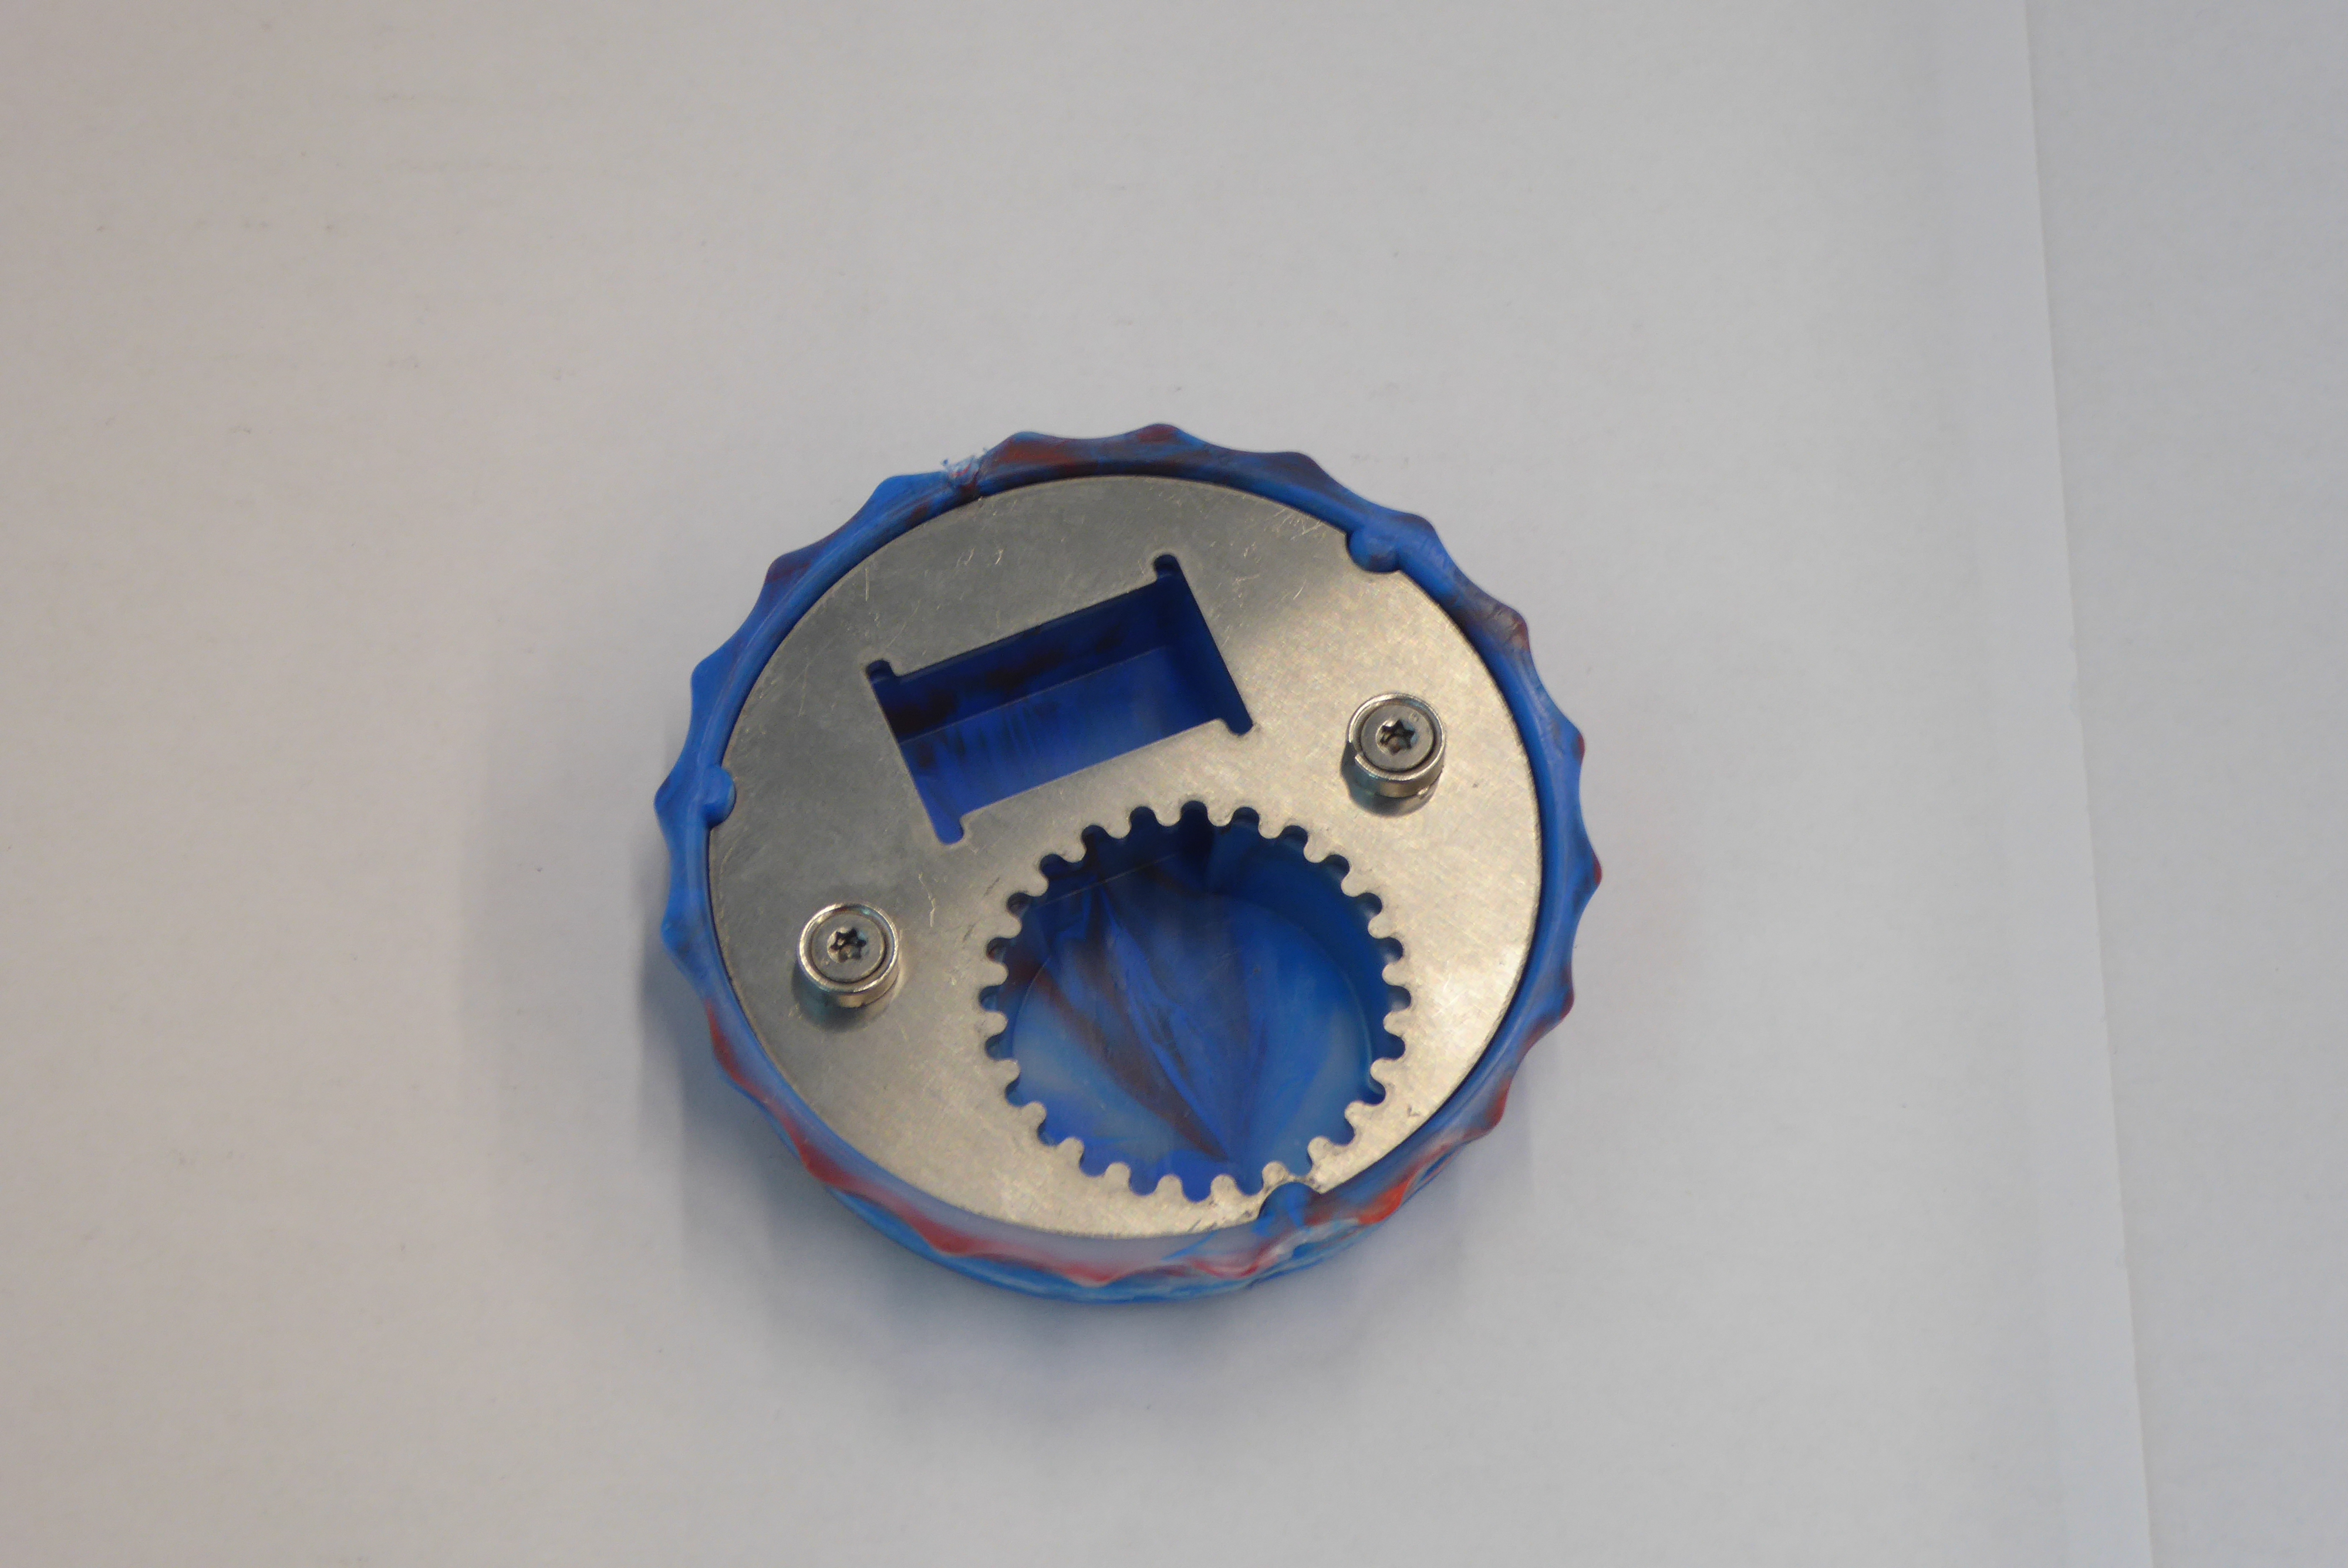
Label: Bottle Opener